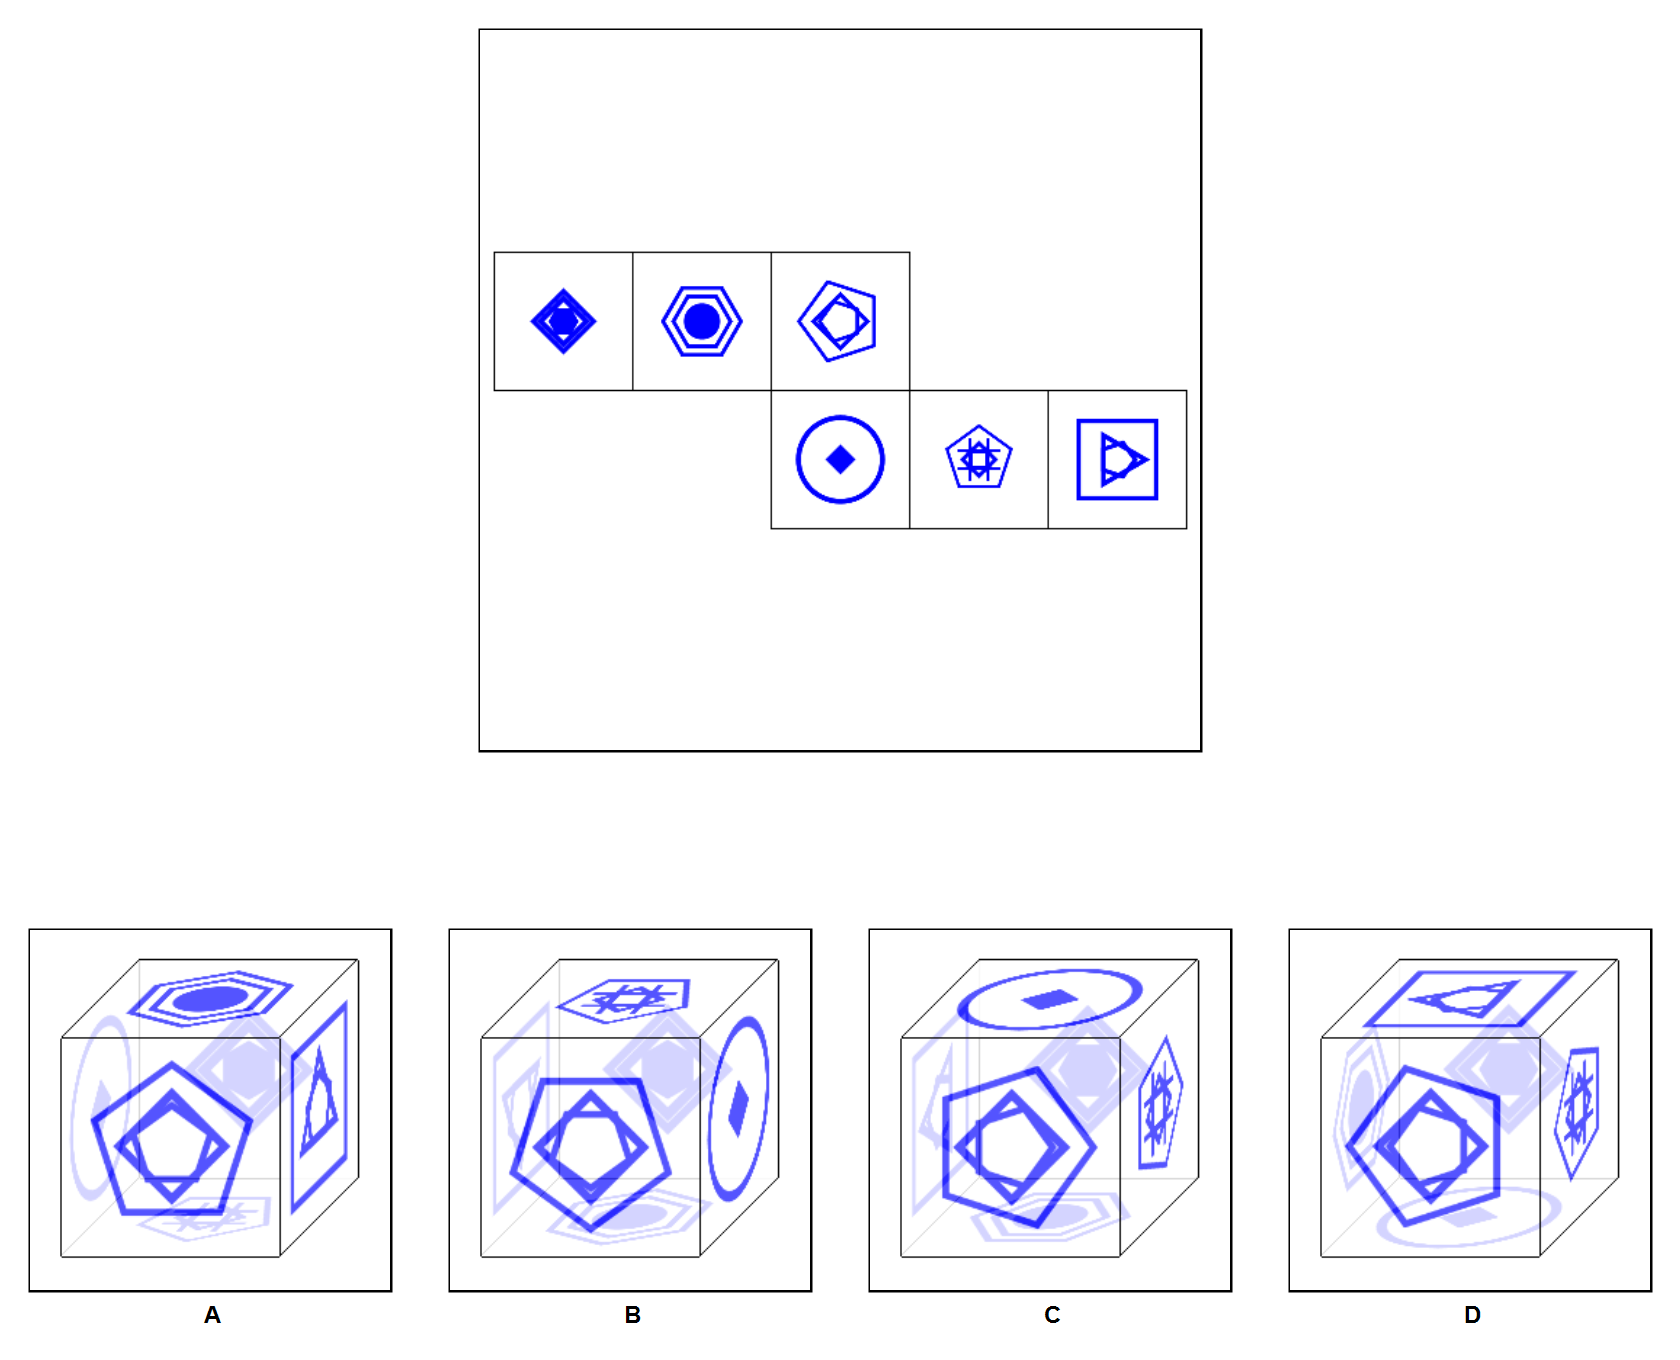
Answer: C